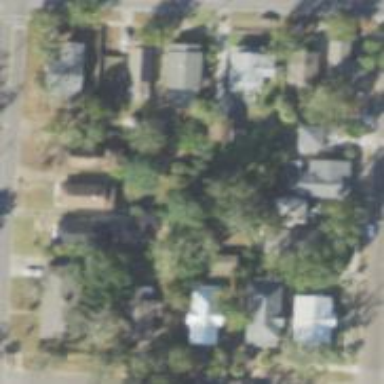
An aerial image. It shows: Residential area consisting of single-family homes.